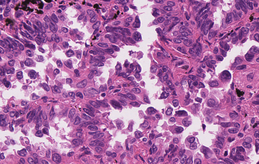
Tumor epithelial tissue: yes
Tumor-associated stroma tissue: no
Normal tissue: no